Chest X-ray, AP view. Patient: 21 years old, sex M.
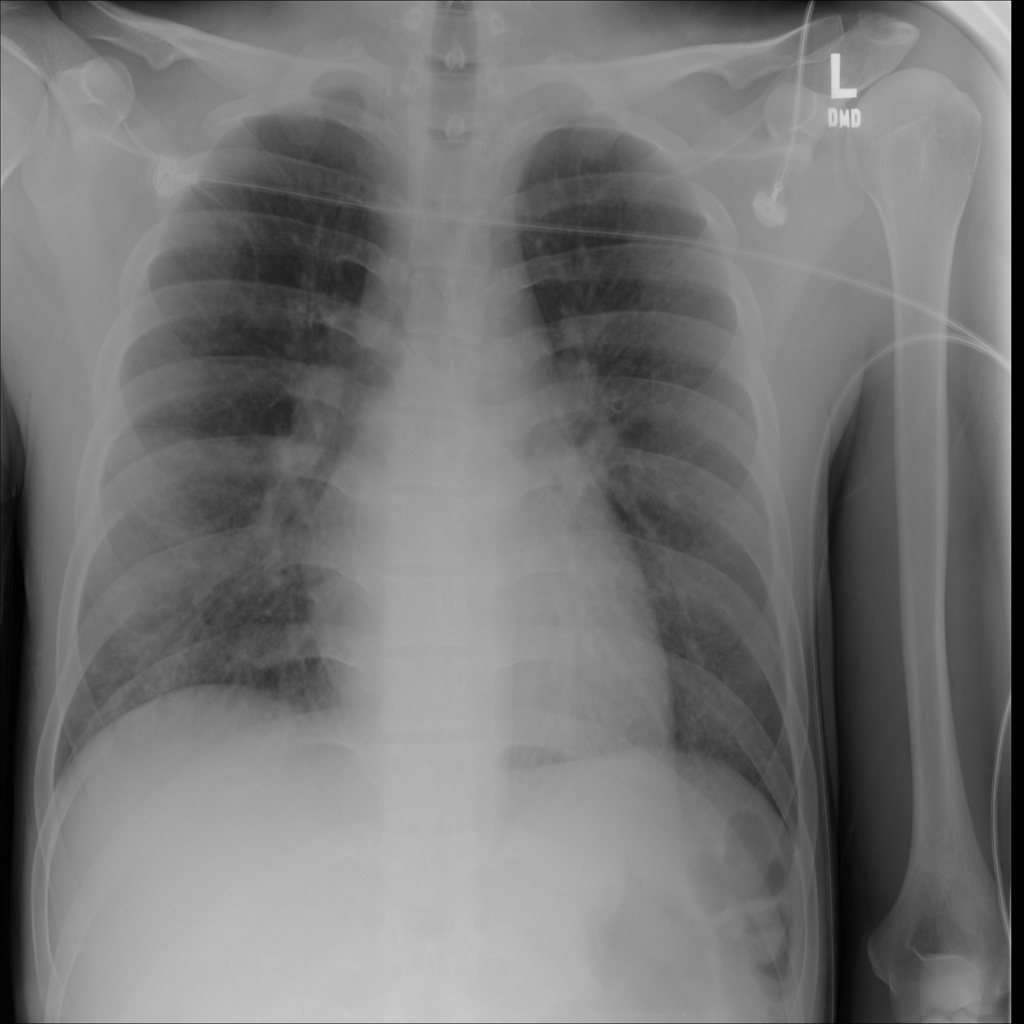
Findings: No Finding